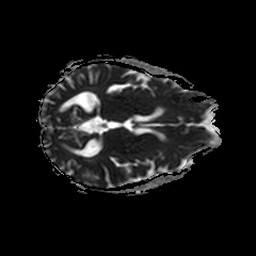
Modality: ADC
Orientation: axial
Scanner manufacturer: philips
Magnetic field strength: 3 T
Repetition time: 3.082 s
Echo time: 0.076 s